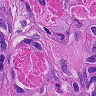
Metastatic tissue present: yes